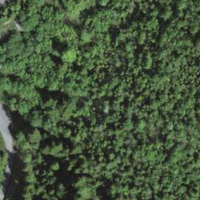
EUNIS habitat code: 43
Species observed at this site:
Milvus milvus
Filipendula ulmaria